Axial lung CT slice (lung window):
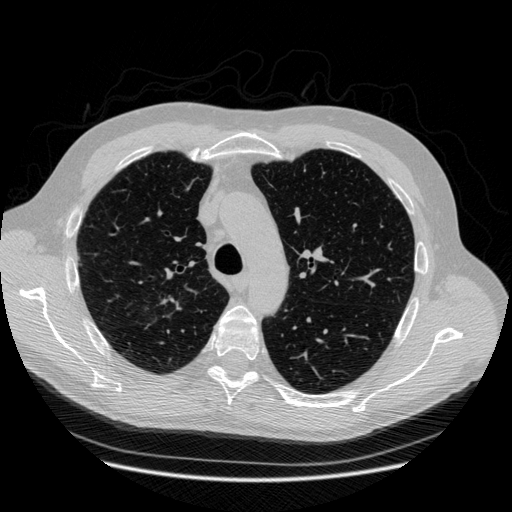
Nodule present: no